Question: I would like to do a marginalization from two Matrices to obtain a third matrix.
Basically, I have two Mat objects of size (4x1) and I want marginalize them to obtain a third 4 by 4 matrix that is row standardized. This is done by taking the first row of the first Mat object and multiply with each row of the second Mat object to fill the first row of the third 4x4 Mat with each row element multiplication being divided by that row's sum as illustrated in the diagram below. And also <URL>.
Find below coding steps I have taken so far and got a bit stack....

'''
const int nStates = 9;
register int iii, jjj;
float mMatrix[nStates][3] = {1,2,3,4,5,6,7,8,9};
//Pixelwise transitions
Mat nPot1 = Mat(nStates, 1, CV_32FC1,mMatrix );
Mat nPot2 = Mat(nStates, 1, CV_32FC1,mMatrix );
Mat NodeTransitions(nStates, nStates, CV_32FC1); NodeTransitions.setTo(Scalar(1.0f));
float fN1;
for( iii = 0; iii < nStates; iii++){
float * pPot1 = nPot1.ptr<float>(iii);
float * pPot2 = nPot2.ptr<float>(iii);
float * pNodeTrans = NodeTransitions.ptr<float>(iii);
//nPot1.at<float>(iii,0);
//nPot2.at<float>(iii,0);
float sum = 0;
for (int i =0; i < nStates; i++){
fN1 = pPot1[i]*pPot2[iii];
cout << fN1 << " ";
}
for(jjj = 0; jjj < nStates; jjj++){
//pNodeTrans[jjj] = fN1;
}
//cout << endl;
}
'''
Thanks.
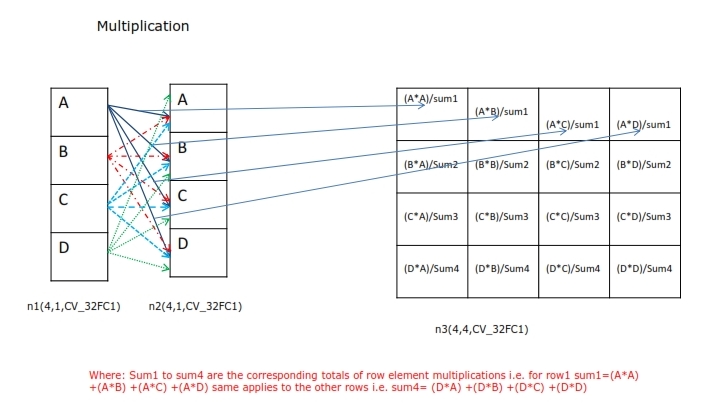
Answer: Just compute the outer product and then normalize each row using the L1 norm.
I'll call your two vectors 'x' and 'y'. Then compute 'R = x * y.t()' and normalise 'R' along each row.
In OpenCV there is the <URL>.
This means, you'd have to do it by hand. You could also do these matrix multiplication with <URL>. Consider this, if you do a lot of matrix multiplications and they don't represent images and such.
Untested code:
'''
const int nStates = 9;
float mMatrix[nStates][1] = {1,2,3,4,5,6,7,8,9};
//Pixelwise transitions
Mat nPot1 = Mat(nStates, 1, CV_32FC1,mMatrix );
Mat nPot2 = Mat(nStates, 1, CV_32FC1,mMatrix );
Mat NodeTransitions(nStates, nStates, CV_32FC1);
NodeTransitions.setTo(Scalar(1.0f)); // Why are you doing this?
float fN1;
// Pass one, compute outer product.
for (int row=0; row < nStates; row++) {
for (int col=0; col < nStates; col++) {
fN1 = nPot1.at<float>(row, 0) * nPot2.at<float>(col, 0);
NodeTransitions.at<float>(row, col) = fN1;
}
}
// Pass two, normalise each row.
for (int row=0; row < nStates; row++) {
// find sum of this row
fN1 = 0; // using fN1 for sum now.
for (int col=0; col < nStates; col++) {
fN1 += NodeTransitions.at<float>(row, col);
}
// Now divide all elements in row by sum
for (int col=0; col < nStates; col++) {
// divide value at row,col by fN1.
NodeTransitions.at<float>(row, col) /= fN1;
}
}
'''
## Comment on efficiency
Given that you have 'nStates' quite small, this code should be efficient enough. It looks like, you got stuck trying to do all of this in one go. There is no need to.